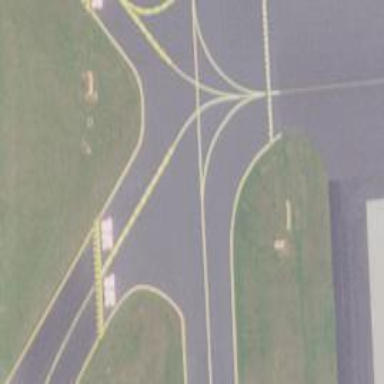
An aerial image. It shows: View of taxiway at the airport.